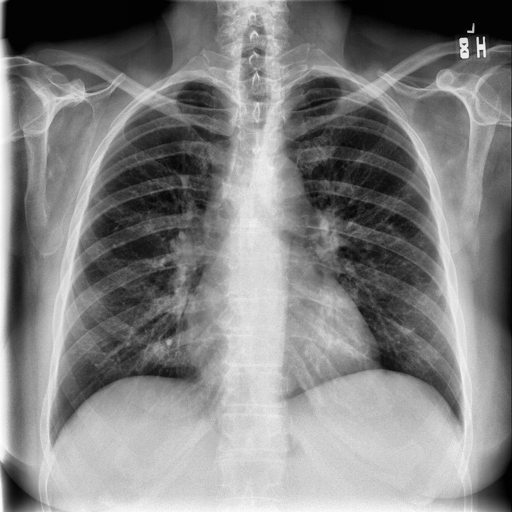
Finding: NORMAL